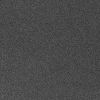
Atmospheric dust classification: dusty